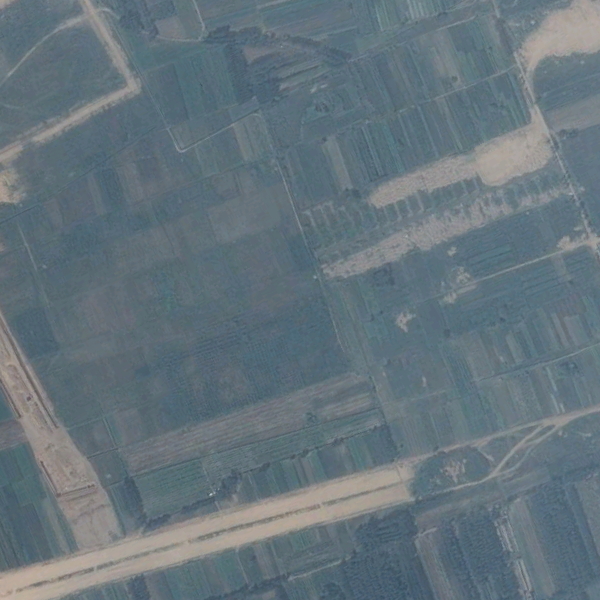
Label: Farmland